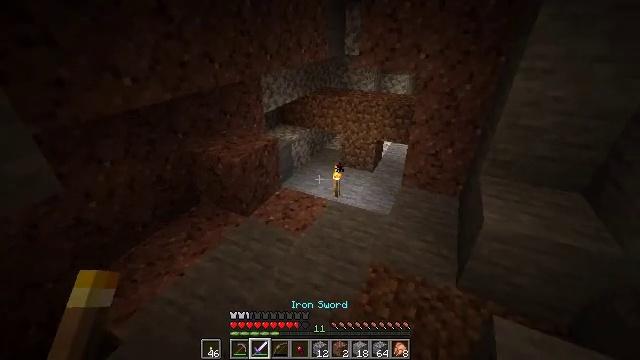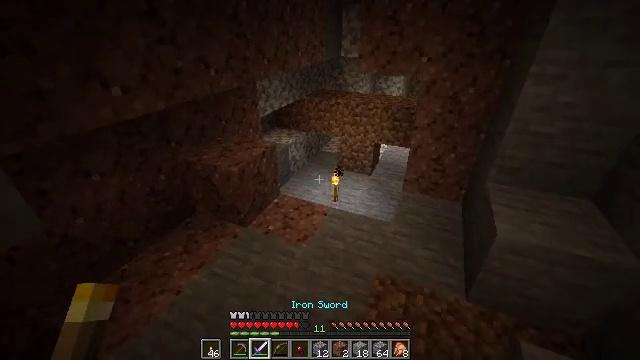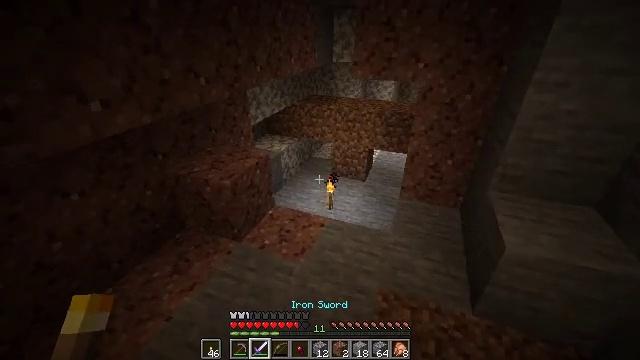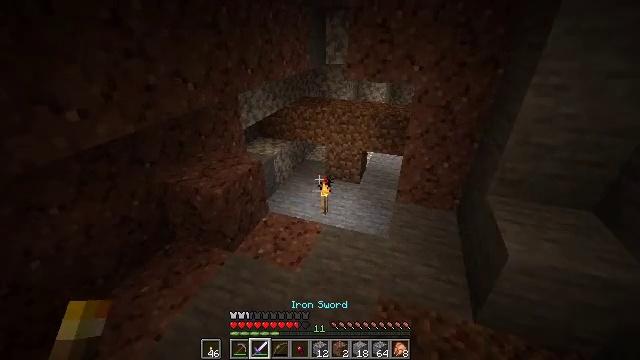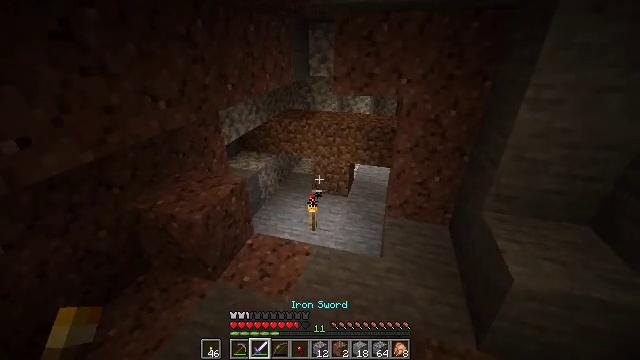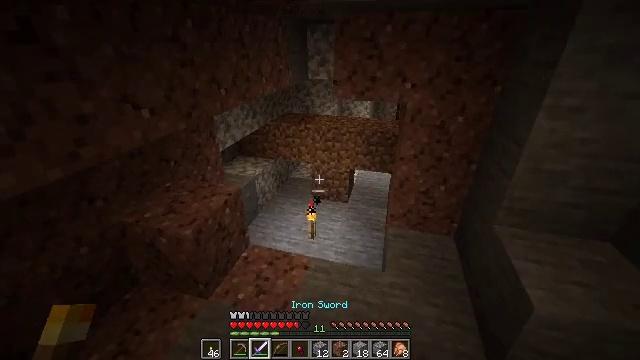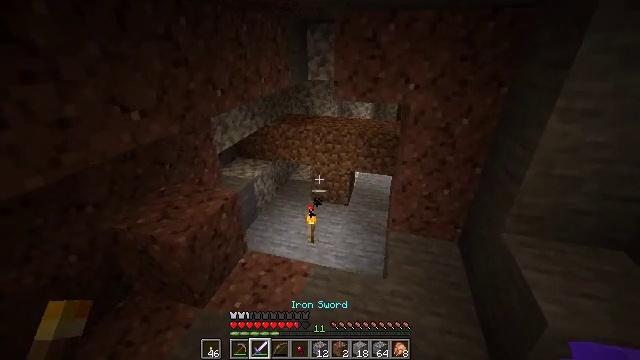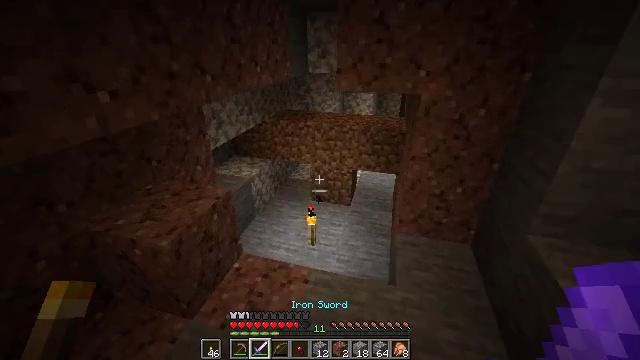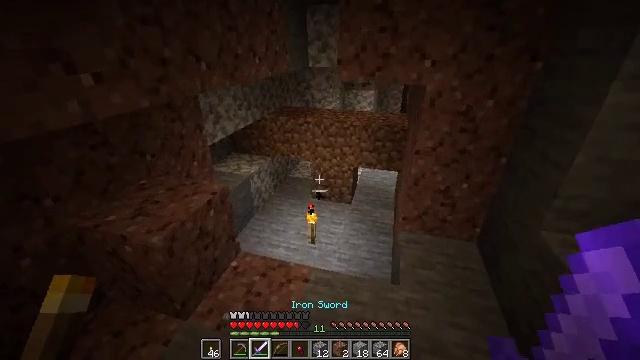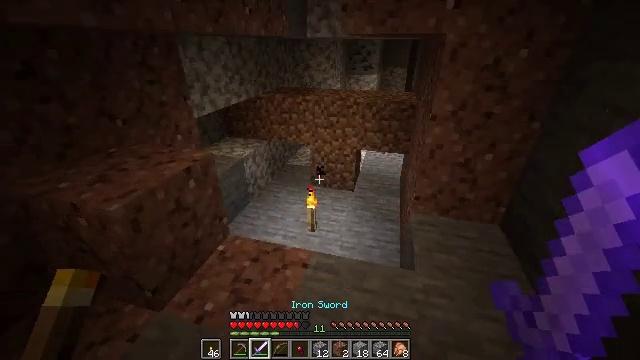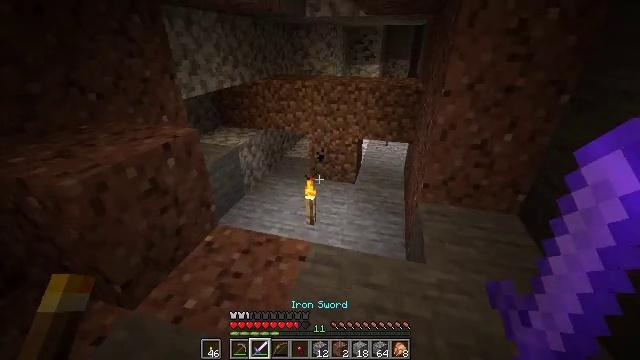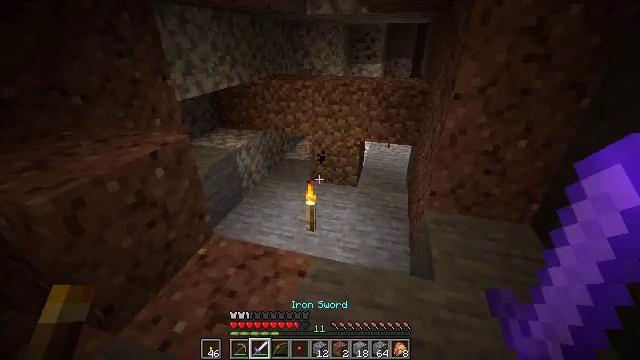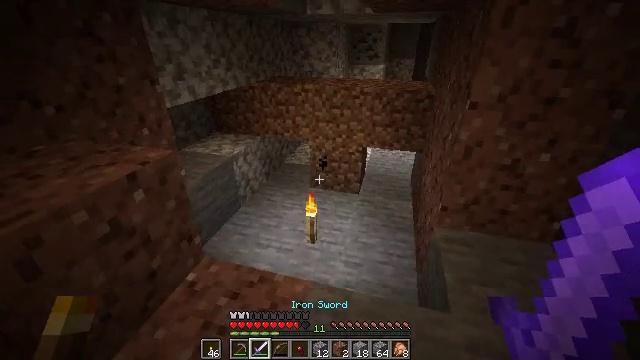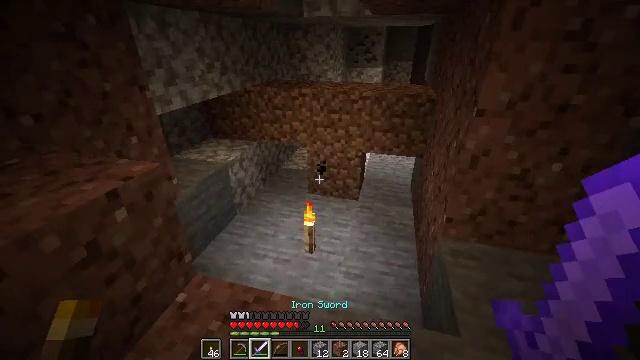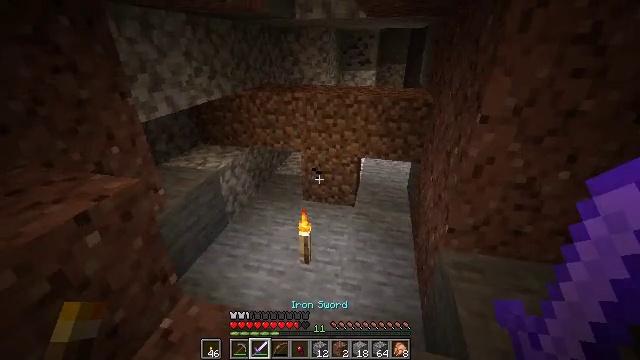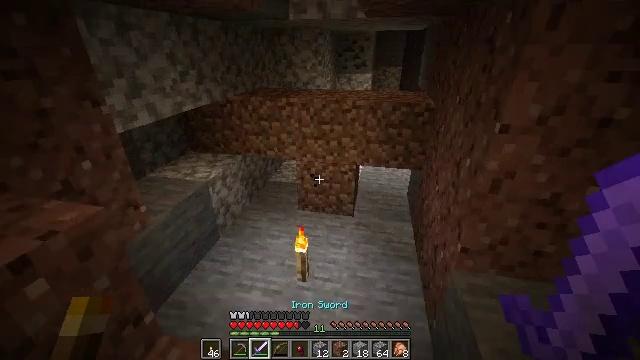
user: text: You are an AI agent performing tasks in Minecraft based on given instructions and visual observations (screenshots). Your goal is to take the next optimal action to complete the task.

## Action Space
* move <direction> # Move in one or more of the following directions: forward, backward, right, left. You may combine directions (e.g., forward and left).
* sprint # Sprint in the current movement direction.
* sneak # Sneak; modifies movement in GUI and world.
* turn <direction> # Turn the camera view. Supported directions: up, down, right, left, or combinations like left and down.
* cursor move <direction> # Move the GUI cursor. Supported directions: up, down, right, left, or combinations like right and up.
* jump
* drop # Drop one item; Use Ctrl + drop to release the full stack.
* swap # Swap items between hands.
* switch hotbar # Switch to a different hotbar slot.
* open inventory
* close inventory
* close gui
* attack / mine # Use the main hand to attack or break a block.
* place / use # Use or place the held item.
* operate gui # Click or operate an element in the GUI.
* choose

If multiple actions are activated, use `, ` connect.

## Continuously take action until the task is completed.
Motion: motion action
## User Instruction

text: Gather dirt.
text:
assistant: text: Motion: move forward and move left, turn right
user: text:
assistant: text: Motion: move forward, turn right
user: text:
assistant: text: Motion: move forward, turn right
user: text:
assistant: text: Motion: move forward, turn right and up
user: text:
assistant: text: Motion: move forward
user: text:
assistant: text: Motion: move forward
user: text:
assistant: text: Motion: move forward
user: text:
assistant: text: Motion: move forward
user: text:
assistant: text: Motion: move forward
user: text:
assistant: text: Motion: move forward
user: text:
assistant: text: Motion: move forward
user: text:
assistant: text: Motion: move forward
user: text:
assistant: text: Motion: move forward
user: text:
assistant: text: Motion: move forward, turn right
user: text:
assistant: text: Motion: move forward, turn right
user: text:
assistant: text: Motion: move forward and move left, turn right
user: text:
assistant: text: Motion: move forward and move left, turn right
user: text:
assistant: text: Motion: move forward and move left, turn right
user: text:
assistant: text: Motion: move forward and move left, turn right
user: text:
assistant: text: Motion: move forward, turn right
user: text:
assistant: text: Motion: move forward
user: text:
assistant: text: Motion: move forward, turn right and up
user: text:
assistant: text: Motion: turn right and up
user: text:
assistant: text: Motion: move left, turn up
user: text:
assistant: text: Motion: move left, turn right and up
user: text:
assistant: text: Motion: move left, turn up
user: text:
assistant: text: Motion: turn up
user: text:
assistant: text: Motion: turn up
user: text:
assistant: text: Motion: turn left and up
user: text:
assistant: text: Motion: turn left and up